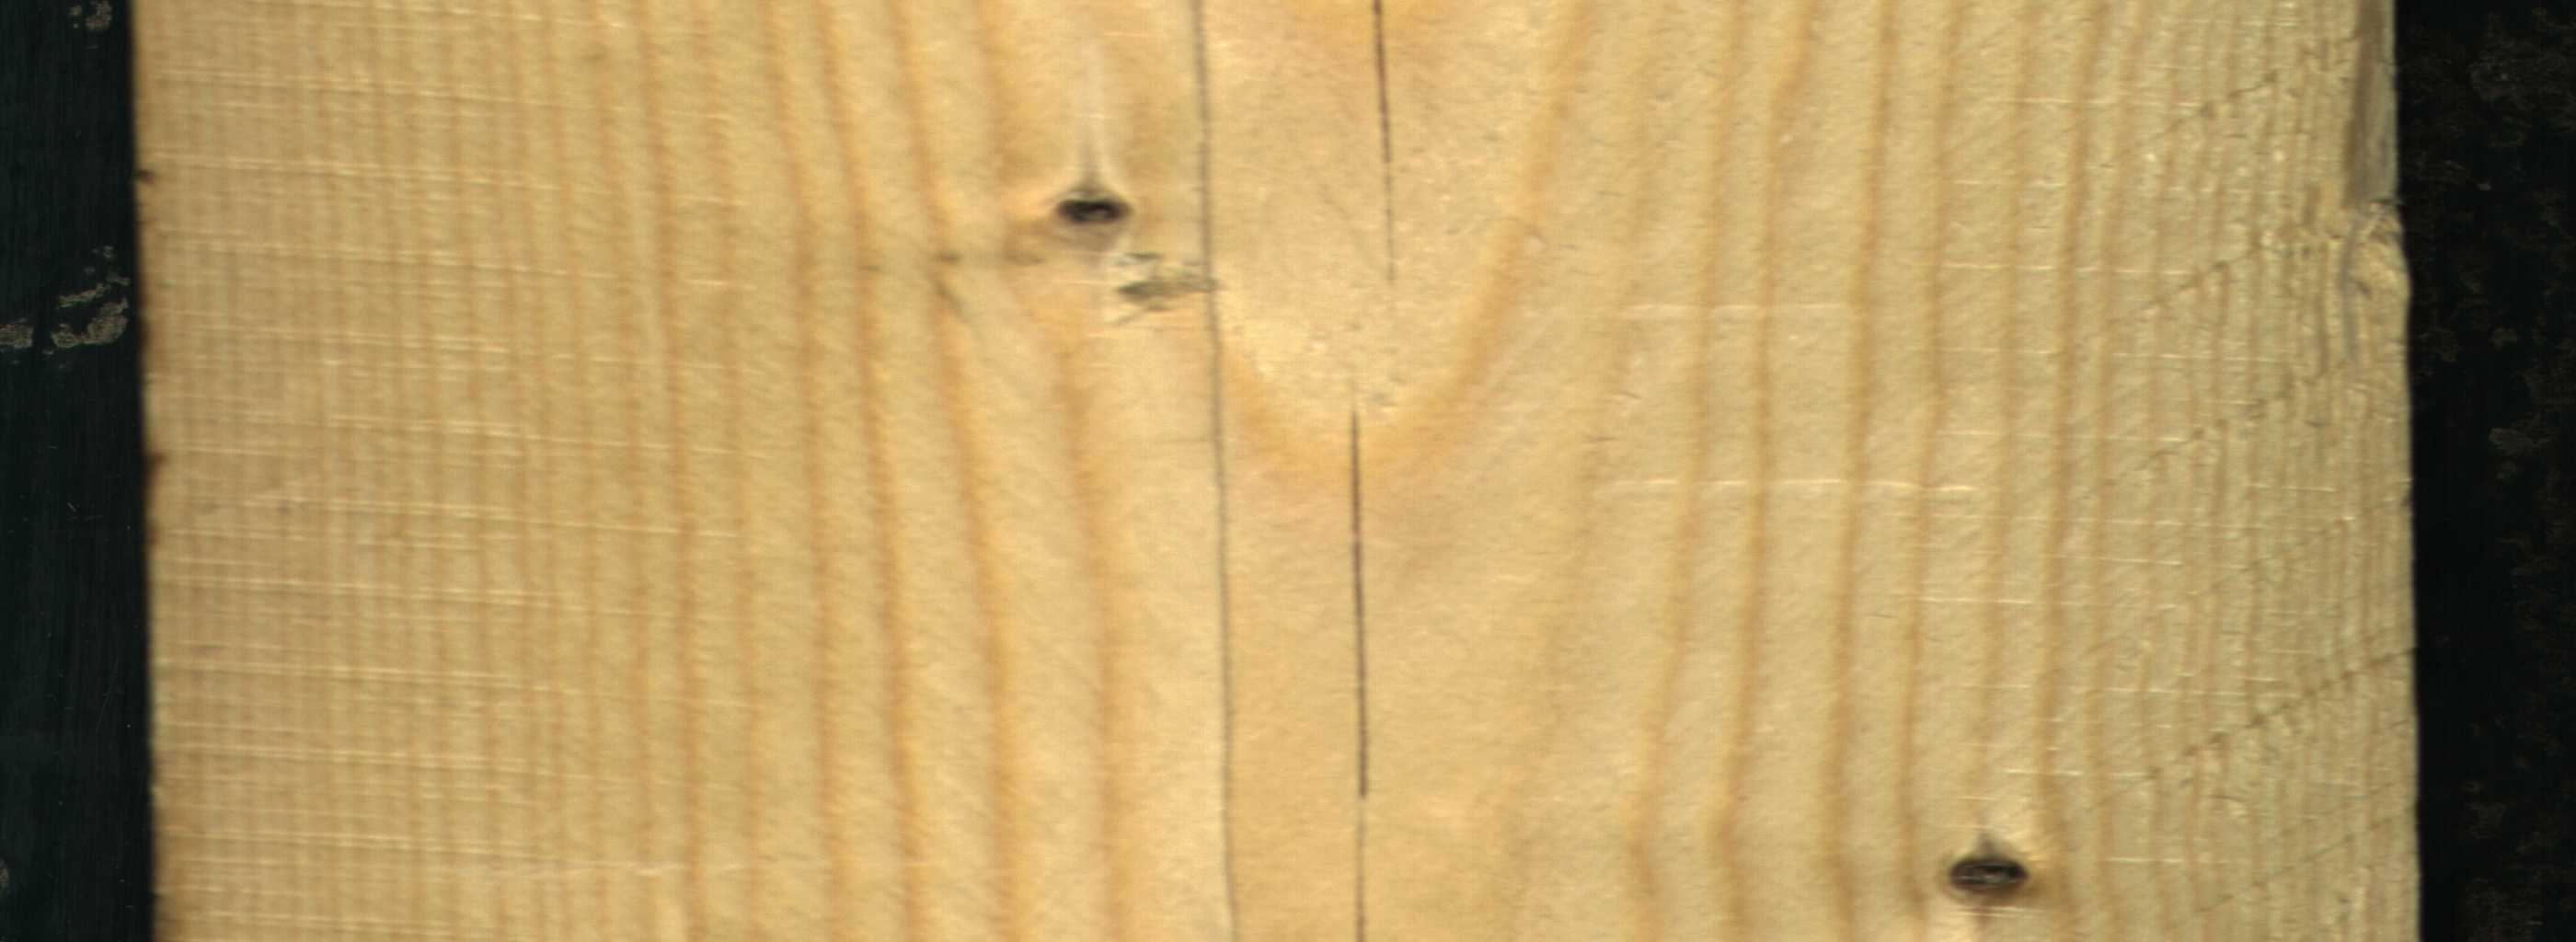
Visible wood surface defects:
Crack
Crack
Dead_Knot
Dead_Knot